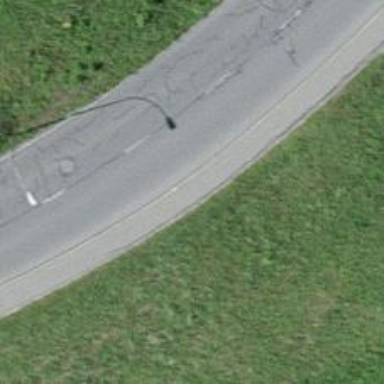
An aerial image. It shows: Sidewalk.